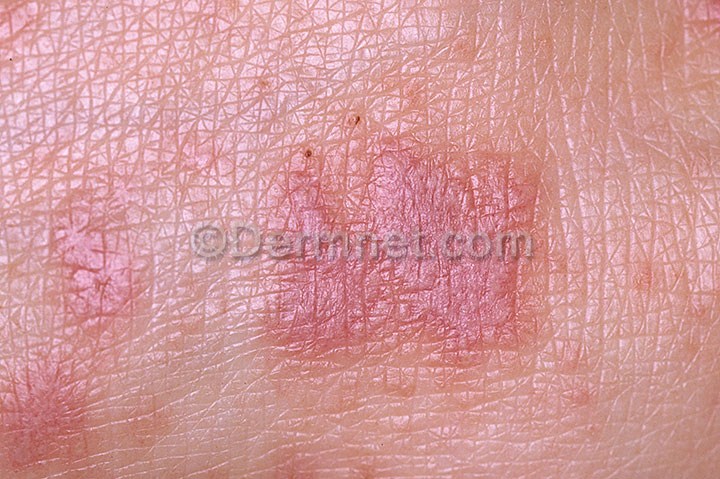
Disease: Psoriasis pictures Lichen Planus and related diseases